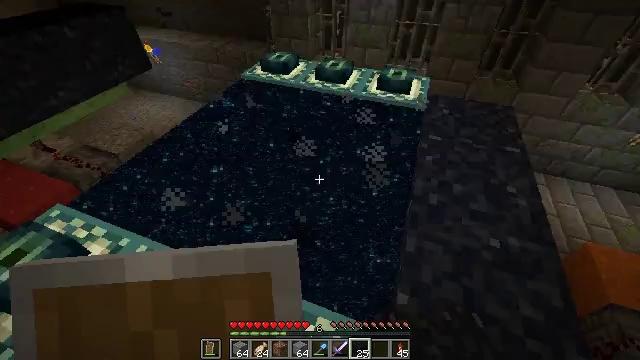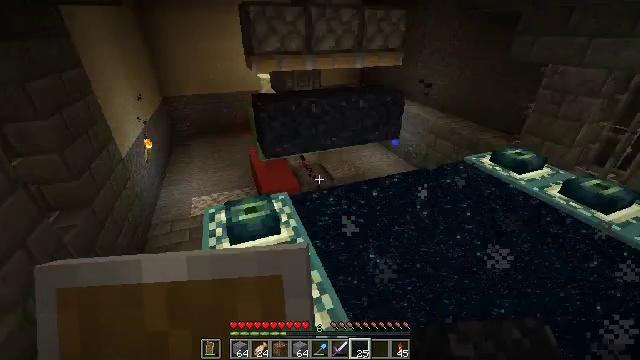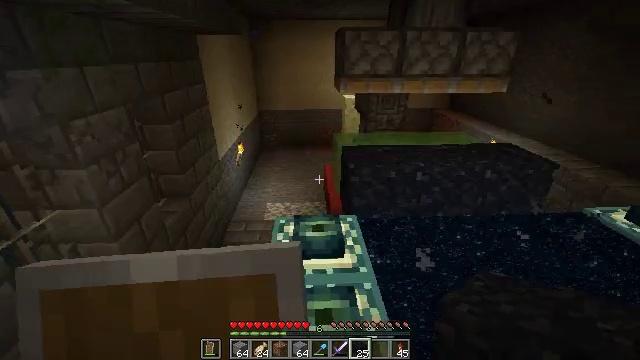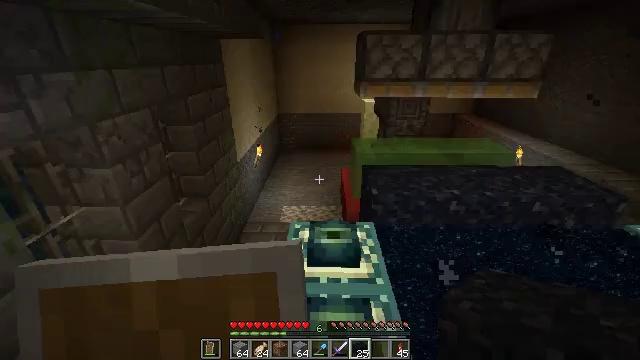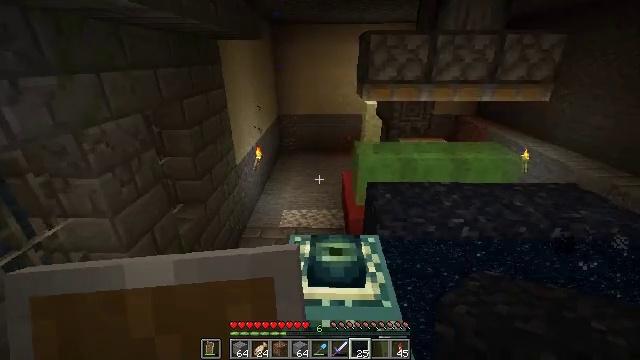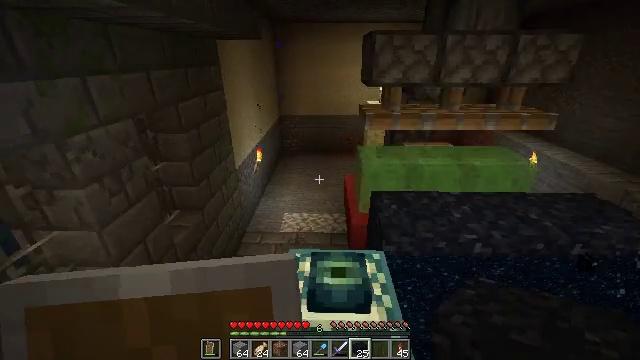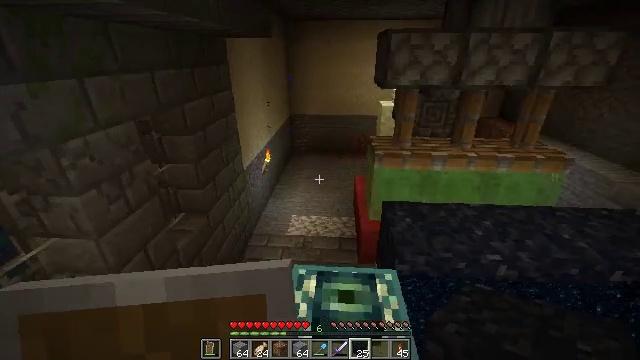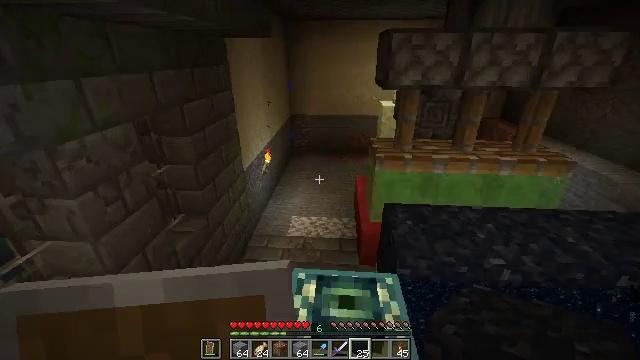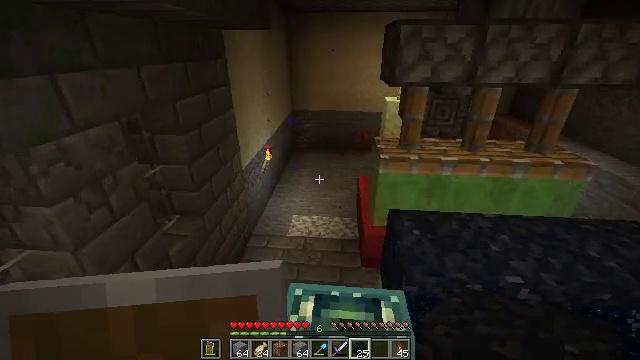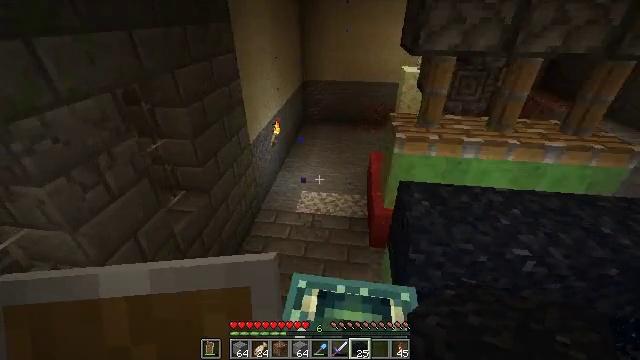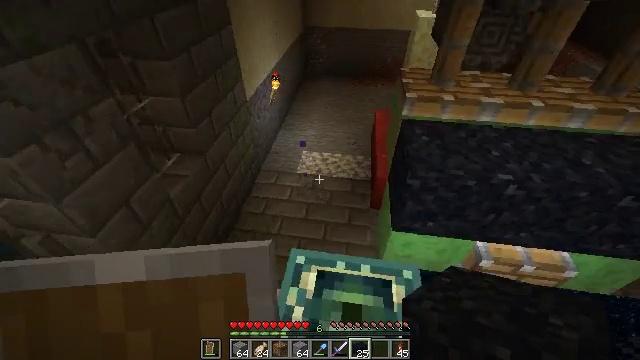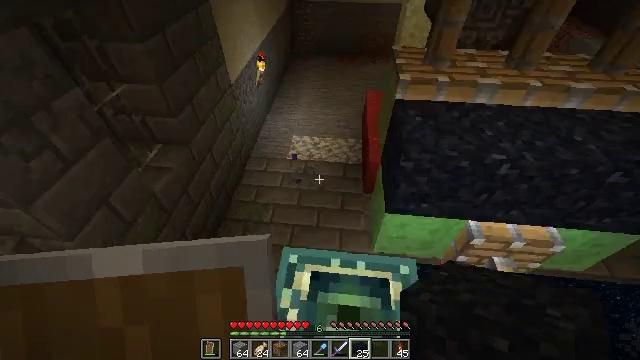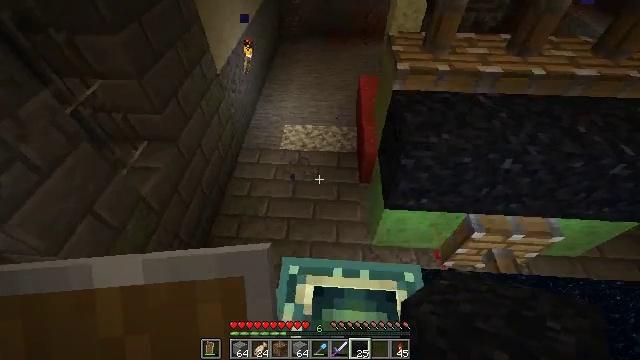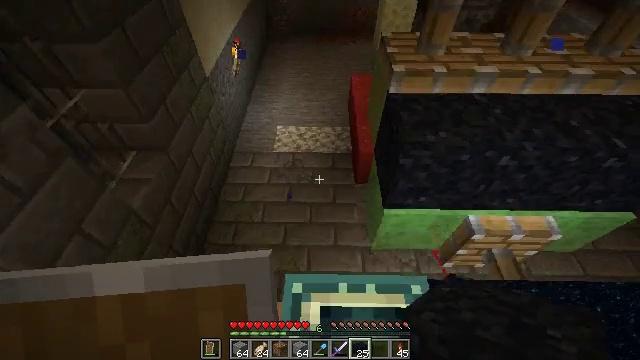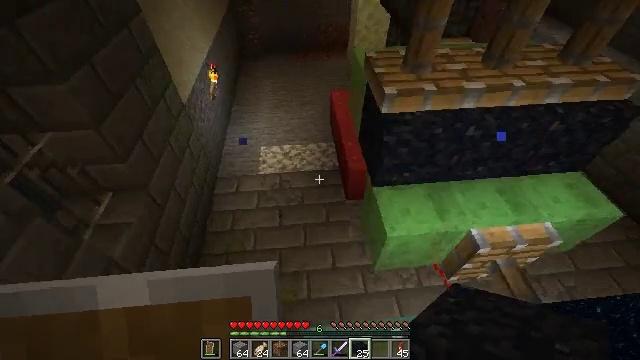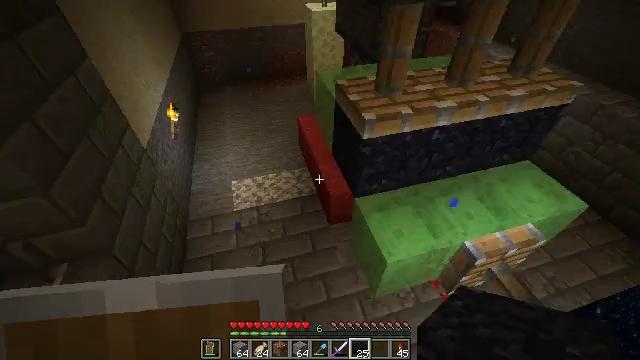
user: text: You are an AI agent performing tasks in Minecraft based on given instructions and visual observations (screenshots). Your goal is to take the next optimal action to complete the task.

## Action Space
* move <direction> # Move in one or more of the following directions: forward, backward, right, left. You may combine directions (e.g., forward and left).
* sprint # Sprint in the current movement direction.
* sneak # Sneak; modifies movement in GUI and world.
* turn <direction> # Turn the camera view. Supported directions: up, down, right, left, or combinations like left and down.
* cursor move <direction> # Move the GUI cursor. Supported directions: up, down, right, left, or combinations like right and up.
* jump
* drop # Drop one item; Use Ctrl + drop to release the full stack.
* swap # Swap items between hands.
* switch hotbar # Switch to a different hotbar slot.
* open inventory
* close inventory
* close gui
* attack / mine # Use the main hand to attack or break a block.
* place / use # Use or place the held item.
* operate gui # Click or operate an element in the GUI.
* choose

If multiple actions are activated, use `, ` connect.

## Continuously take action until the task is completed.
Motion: motion action
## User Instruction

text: Collect black concrete powder by breaking it.
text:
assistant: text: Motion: turn left and up
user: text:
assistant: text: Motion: move forward, turn left and up
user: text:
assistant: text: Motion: move forward, turn left
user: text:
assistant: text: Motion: move forward
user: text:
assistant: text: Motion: move forward
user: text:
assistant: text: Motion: move forward, turn left
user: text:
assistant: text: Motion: move forward
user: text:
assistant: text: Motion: move forward, turn down
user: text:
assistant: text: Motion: move forward, turn left and down
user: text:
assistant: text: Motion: move forward, turn down
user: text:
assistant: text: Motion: move forward, turn right and down
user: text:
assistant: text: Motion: move forward and move left, turn right and down
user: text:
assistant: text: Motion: move forward and move left, turn right
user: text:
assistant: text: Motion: move forward and move left, turn right and up
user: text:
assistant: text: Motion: move forward and move left, turn right and up
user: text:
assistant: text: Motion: move forward and move left, turn right and up
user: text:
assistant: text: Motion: move forward and move left, turn right and up
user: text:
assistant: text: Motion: move forward and move left, turn right and up
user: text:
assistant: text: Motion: move forward and move left, turn right and up
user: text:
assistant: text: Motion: move forward and move left, turn right and up
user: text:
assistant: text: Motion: move forward and move left, turn right and up
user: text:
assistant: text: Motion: move forward and move left, turn right and up
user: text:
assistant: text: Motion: move forward and move left, turn up
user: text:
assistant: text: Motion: move forward and move left, turn up
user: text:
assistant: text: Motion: move forward and move left, turn up
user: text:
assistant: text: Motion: move forward and move left, turn right and up
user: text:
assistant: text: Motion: move forward and move left, turn right and up
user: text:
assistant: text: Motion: move forward and move left, turn right and up
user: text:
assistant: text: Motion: move forward and move left, turn right and up
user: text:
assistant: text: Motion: move forward and move left, turn right and up